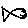
Label: fish